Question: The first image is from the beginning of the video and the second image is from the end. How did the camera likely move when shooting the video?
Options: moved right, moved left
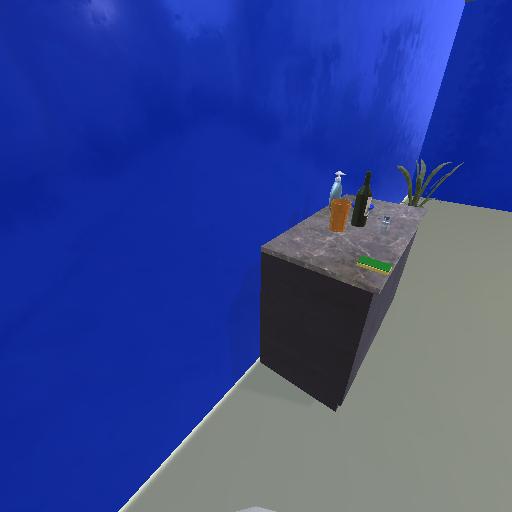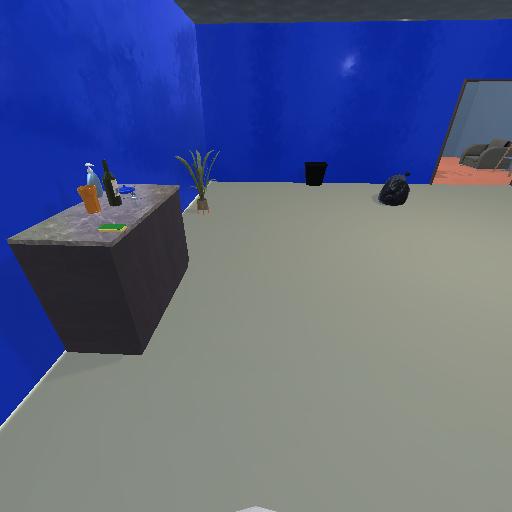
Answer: moved right